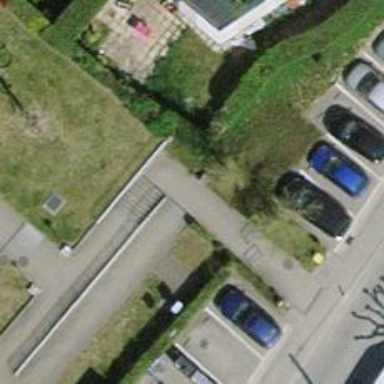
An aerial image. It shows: Footway made of paving stones.